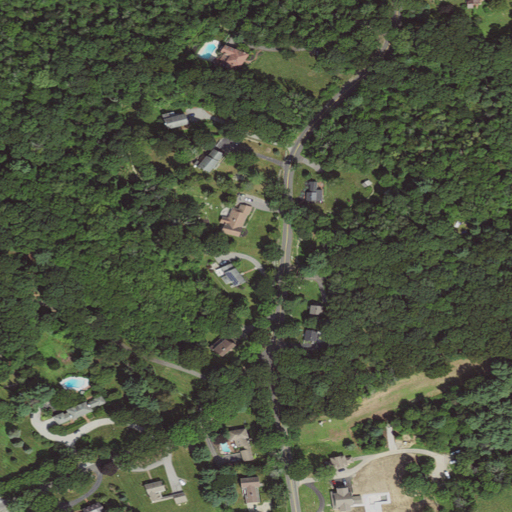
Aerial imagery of plain(s) in Massachusetts named Glad Tidings Plain containing open development, mixed forest, woody wetlands, deciduous forest, low intensity development, and medium intensity development